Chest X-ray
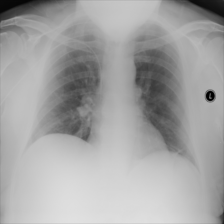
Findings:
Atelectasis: positive
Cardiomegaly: negative
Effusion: negative
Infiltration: negative
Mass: negative
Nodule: negative
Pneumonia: negative
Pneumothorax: negative
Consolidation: negative
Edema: negative
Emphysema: negative
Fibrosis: negative
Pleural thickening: negative
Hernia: negative